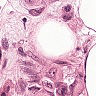
Metastatic tissue present: yes